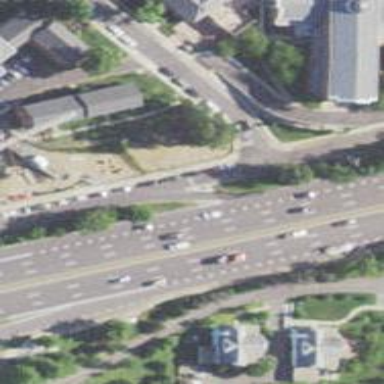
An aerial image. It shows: Trunk link highway with asphalt surface.